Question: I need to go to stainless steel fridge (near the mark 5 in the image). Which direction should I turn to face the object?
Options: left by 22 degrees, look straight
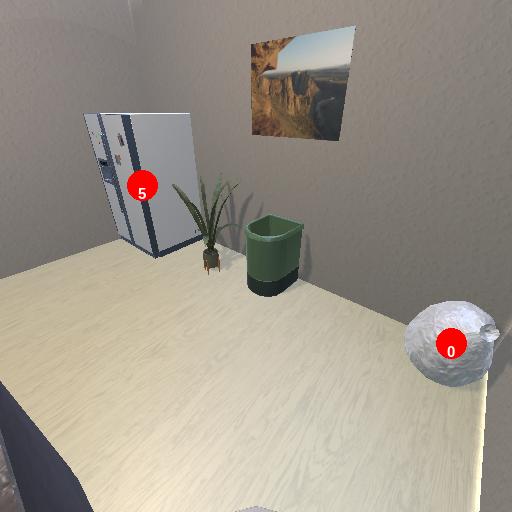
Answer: left by 22 degrees